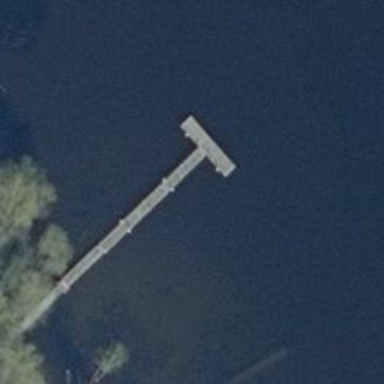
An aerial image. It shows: Man-made pier.